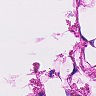
Metastatic tissue present: no